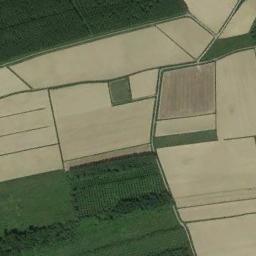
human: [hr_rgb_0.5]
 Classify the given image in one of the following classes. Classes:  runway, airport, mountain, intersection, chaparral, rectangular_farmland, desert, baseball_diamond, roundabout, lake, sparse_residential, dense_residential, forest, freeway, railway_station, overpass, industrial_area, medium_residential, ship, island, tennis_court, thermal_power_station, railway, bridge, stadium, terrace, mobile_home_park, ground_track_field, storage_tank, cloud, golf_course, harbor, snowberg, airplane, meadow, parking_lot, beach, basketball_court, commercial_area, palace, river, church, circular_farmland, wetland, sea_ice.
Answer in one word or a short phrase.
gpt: rectangular_farmland